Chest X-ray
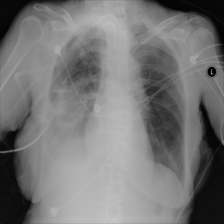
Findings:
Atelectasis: negative
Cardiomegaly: negative
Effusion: positive
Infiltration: positive
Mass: negative
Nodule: negative
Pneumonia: negative
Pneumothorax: negative
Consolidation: negative
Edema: negative
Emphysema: negative
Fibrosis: negative
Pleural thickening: negative
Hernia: negative